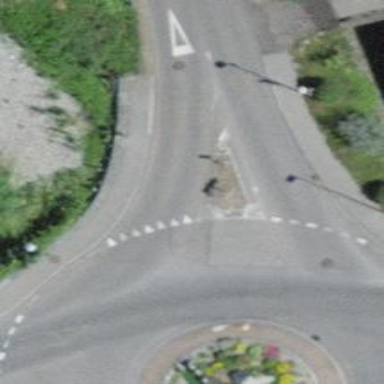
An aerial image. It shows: Road with "give way" sign.